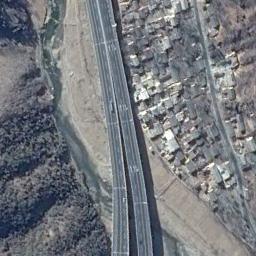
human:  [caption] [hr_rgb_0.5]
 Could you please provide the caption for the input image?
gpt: One side of the freeway is a large green forest and the other side has many buildings and a road .

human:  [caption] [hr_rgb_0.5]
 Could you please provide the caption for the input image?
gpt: The freeway is between some trees and some houses .

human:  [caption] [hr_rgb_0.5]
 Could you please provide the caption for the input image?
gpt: The trees cast their shadows on the highway .

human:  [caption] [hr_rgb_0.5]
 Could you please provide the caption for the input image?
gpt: A bifurcated freeway is a residential area on one side and on the other side a forest and a river beside .

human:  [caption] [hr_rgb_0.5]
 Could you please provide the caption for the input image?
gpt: There are many buildings beside the freeway on the bridge .